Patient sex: F
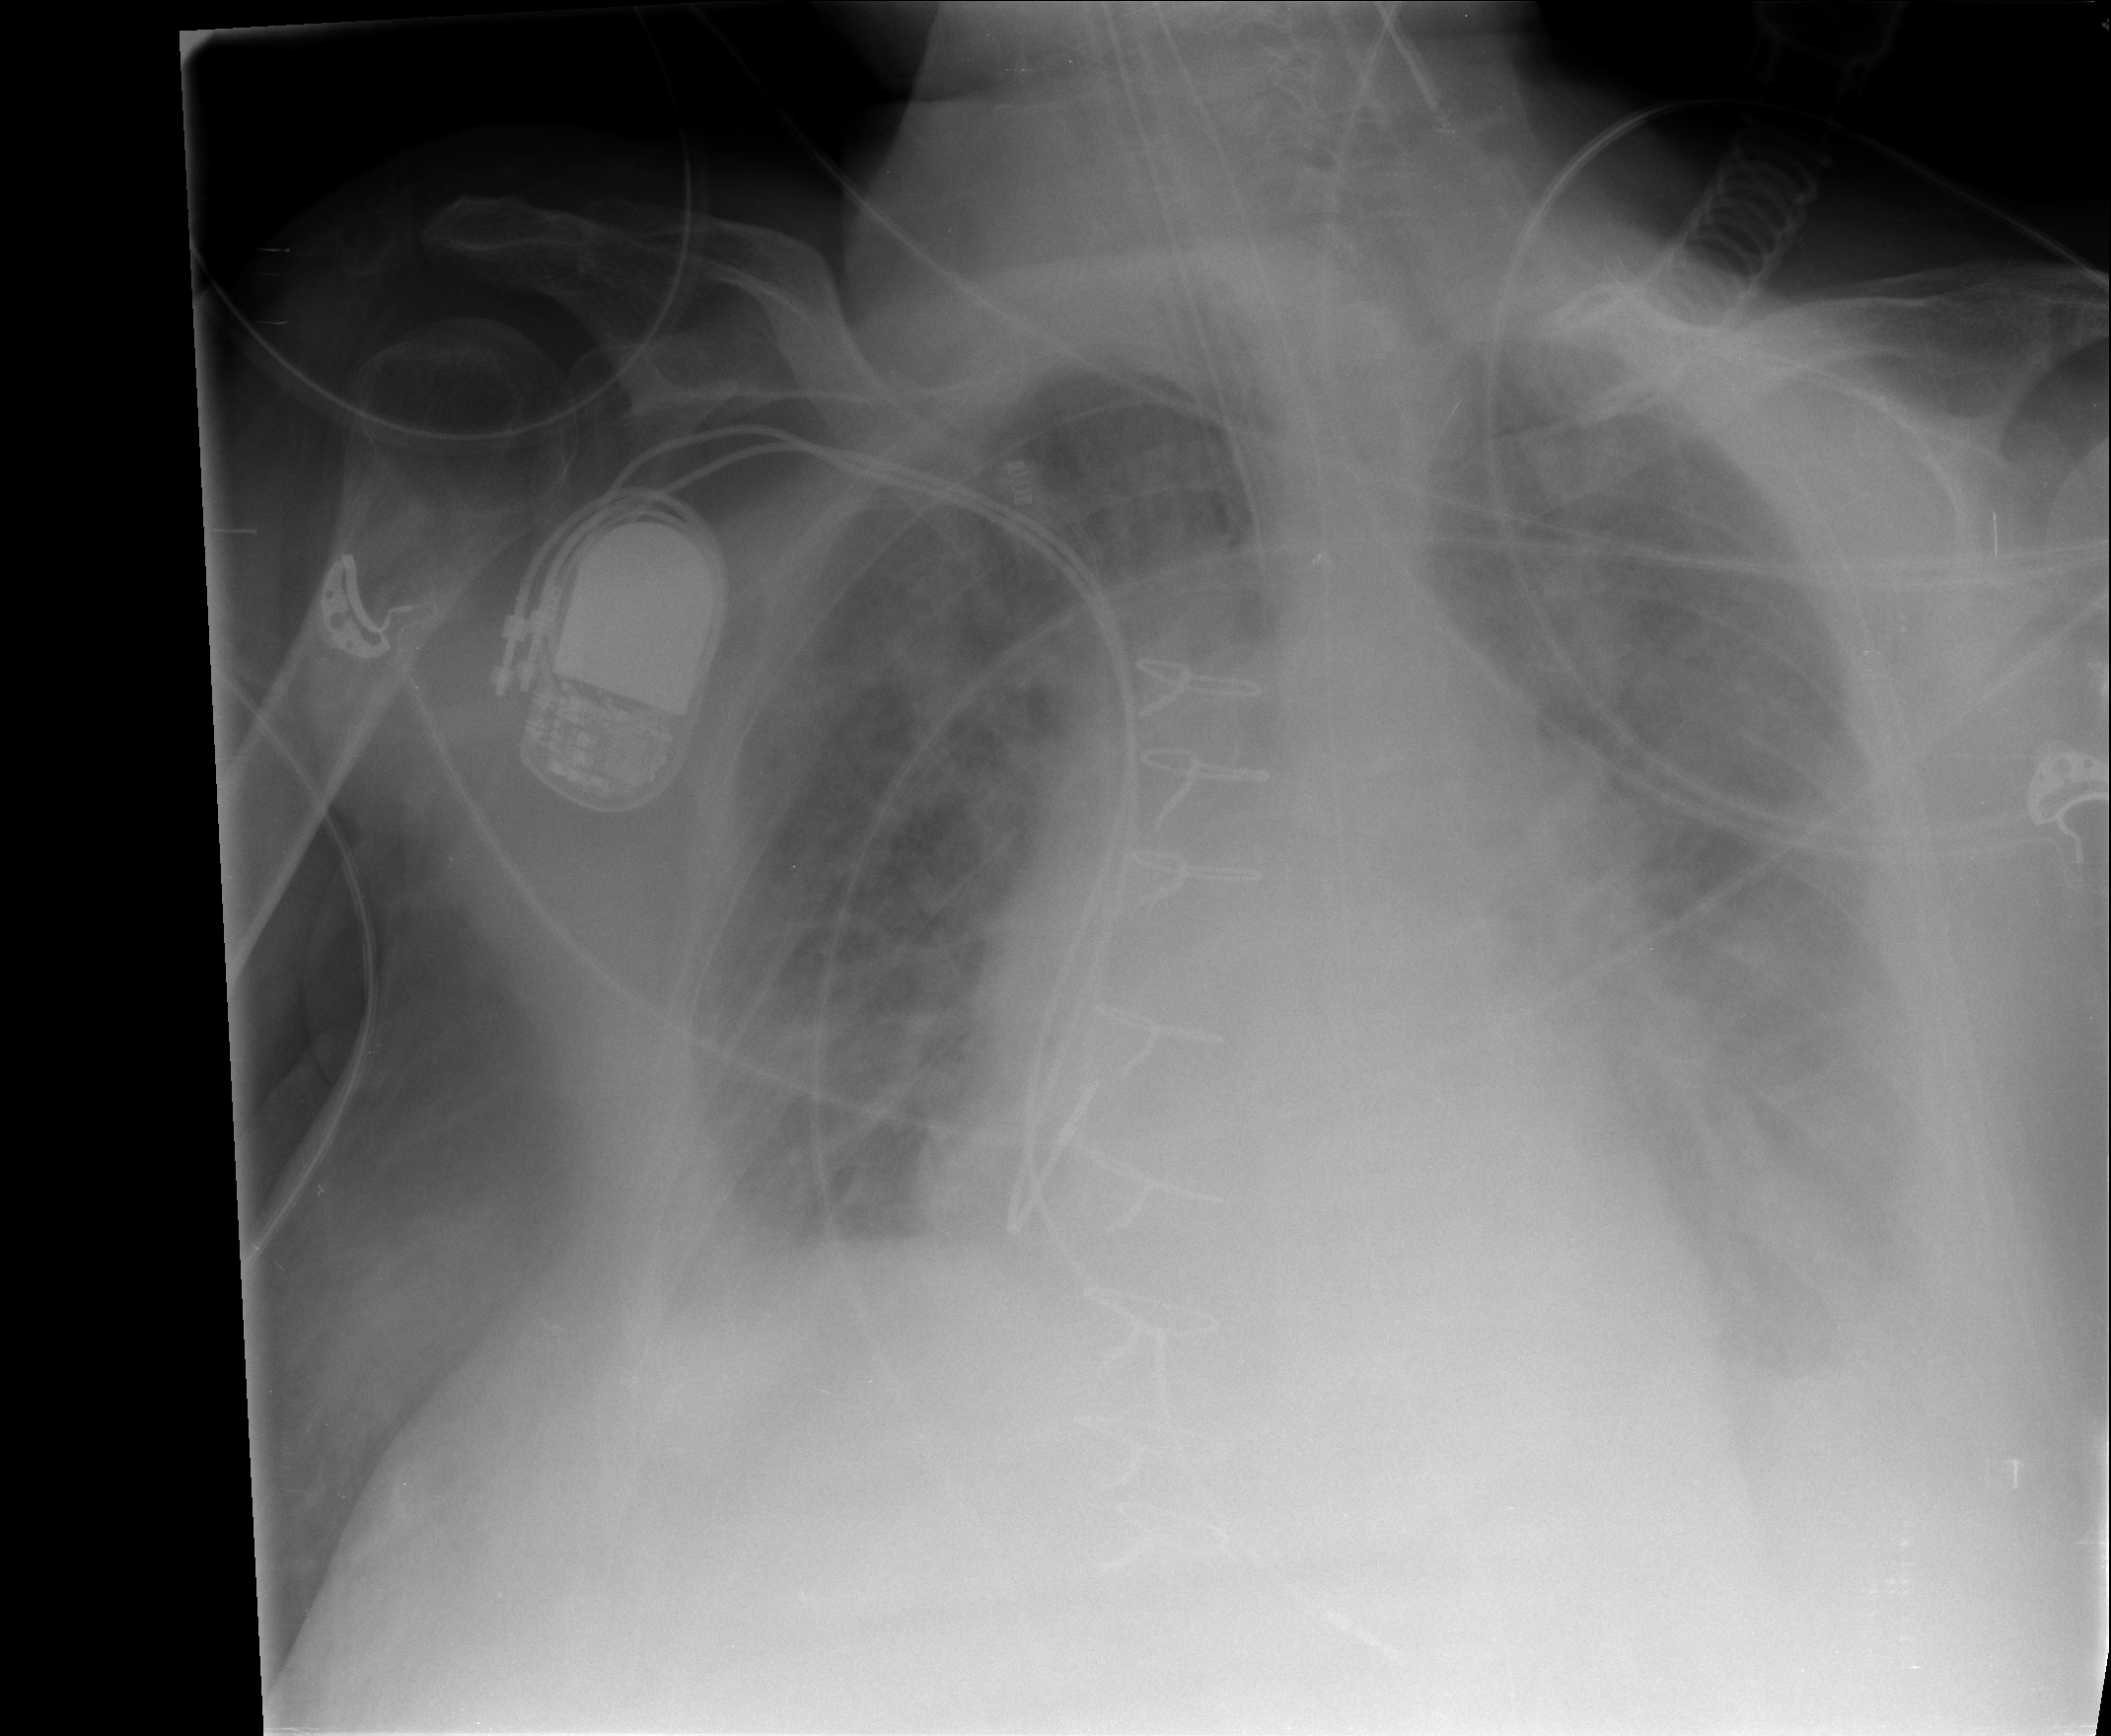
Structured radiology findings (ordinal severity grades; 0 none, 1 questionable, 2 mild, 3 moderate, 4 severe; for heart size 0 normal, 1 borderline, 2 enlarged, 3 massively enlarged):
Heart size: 2
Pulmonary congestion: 3
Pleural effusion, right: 3
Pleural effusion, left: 3
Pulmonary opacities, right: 3
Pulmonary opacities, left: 3
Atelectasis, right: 3
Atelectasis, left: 3